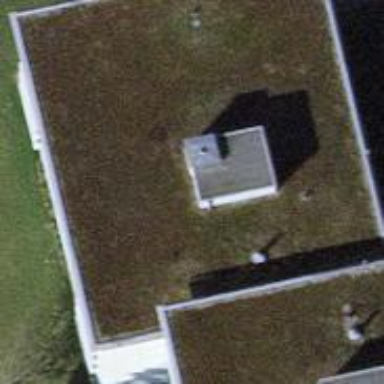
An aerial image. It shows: Flat-roofed apartment building.